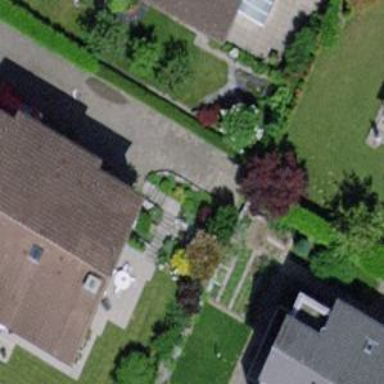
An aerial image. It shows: Semidetached house.